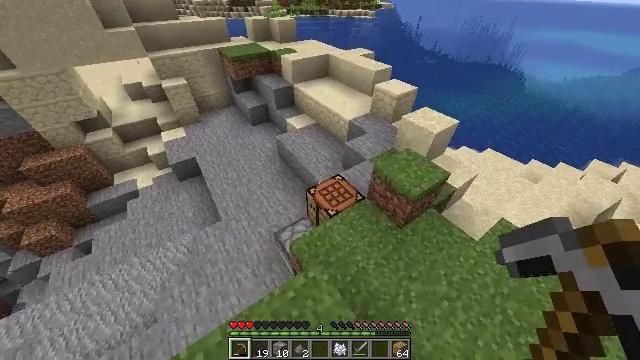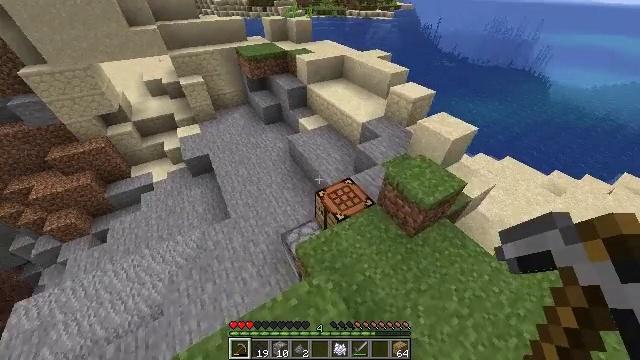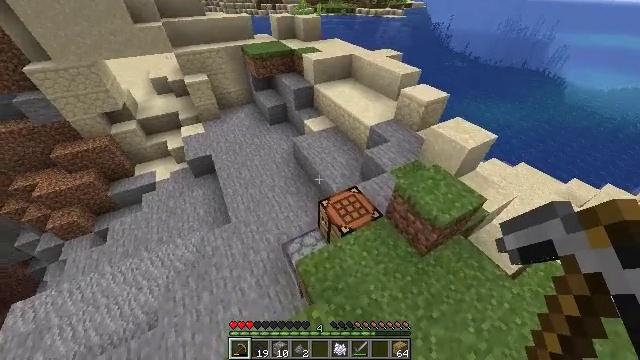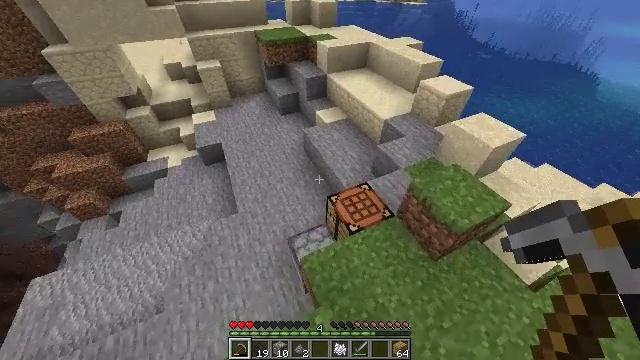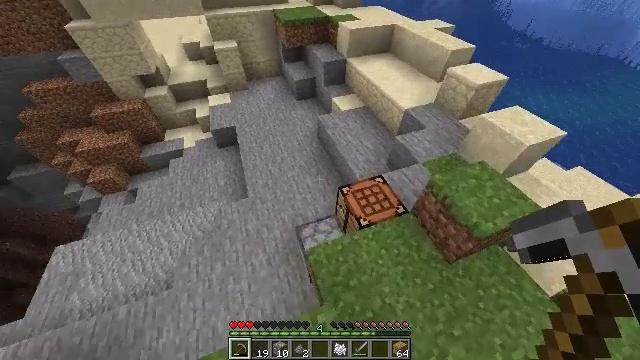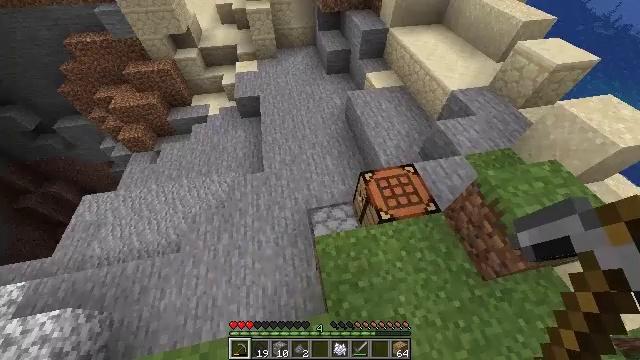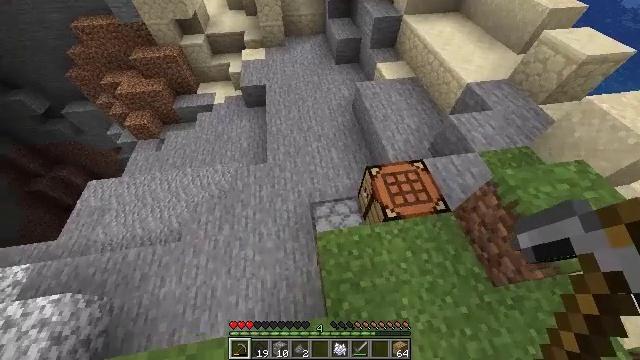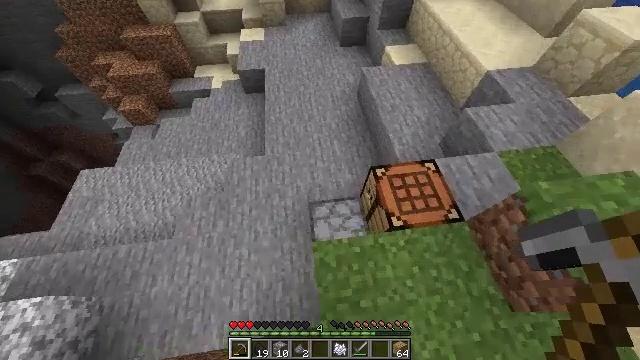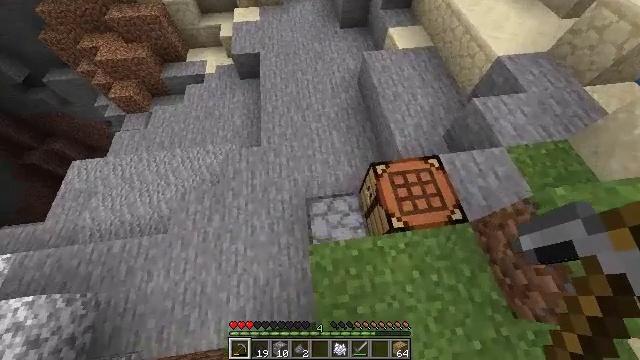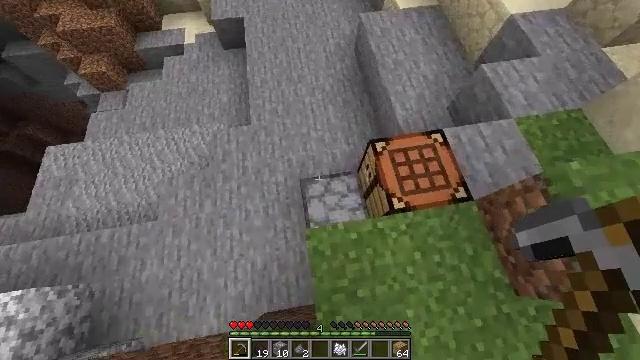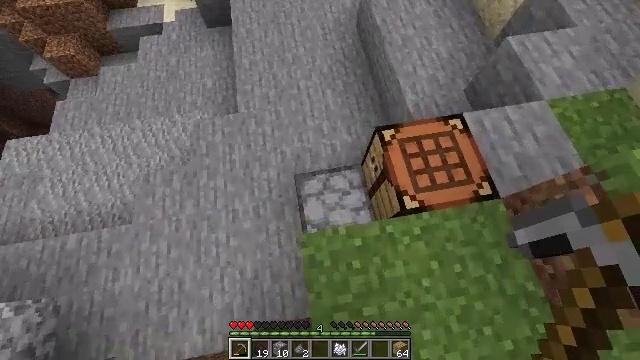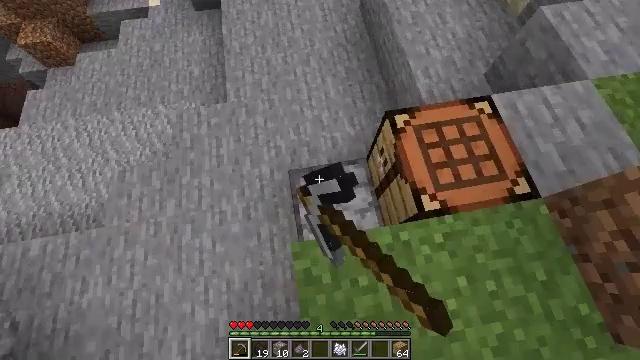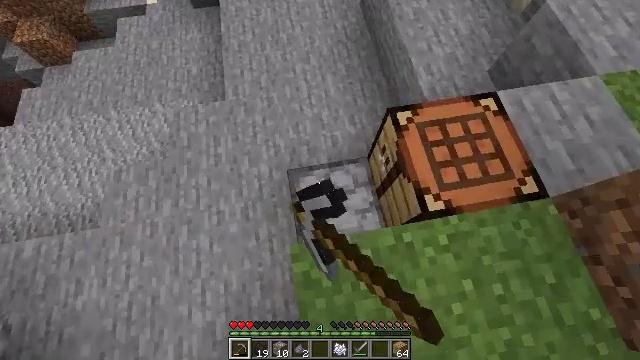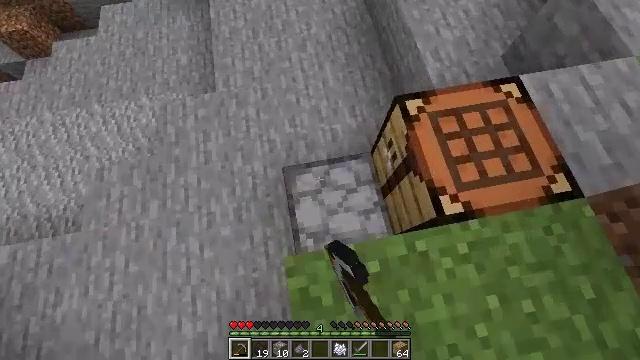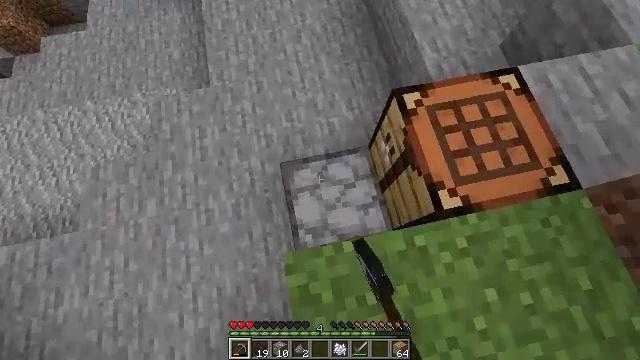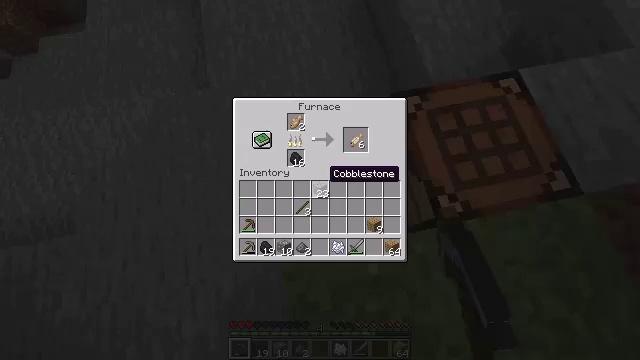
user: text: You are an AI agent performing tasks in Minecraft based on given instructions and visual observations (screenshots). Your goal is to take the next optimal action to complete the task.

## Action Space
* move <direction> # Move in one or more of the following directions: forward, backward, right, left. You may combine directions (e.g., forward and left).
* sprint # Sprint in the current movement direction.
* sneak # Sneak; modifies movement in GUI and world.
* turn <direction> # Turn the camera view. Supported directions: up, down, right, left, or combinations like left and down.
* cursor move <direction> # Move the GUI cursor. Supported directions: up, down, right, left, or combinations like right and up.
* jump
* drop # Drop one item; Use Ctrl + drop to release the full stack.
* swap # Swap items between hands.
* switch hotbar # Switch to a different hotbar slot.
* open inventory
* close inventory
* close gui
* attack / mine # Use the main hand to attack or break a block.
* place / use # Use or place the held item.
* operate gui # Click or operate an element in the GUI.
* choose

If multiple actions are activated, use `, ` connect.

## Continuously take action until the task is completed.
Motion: motion action
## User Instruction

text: Get cooked cod by cooking cod in the furnace.
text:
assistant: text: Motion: move forward, turn left
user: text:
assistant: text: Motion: move forward, turn left
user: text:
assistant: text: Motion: move forward, turn left and down
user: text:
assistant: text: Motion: move forward, turn left and down
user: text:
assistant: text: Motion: move forward, turn left and down
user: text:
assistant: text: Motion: move forward, turn left and down
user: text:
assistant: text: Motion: move forward, turn left and down
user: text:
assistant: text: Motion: turn down
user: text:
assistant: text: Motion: turn right and down
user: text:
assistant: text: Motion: turn down, use / place
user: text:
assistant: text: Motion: use / place
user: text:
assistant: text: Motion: use / place
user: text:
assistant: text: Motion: turn down
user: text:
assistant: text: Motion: turn right and down
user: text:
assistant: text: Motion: open gui
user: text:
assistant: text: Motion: no_op
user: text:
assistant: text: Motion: no_op
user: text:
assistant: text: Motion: no_op
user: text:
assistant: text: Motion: no_op
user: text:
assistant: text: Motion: no_op
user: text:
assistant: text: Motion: no_op
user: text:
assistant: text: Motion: no_op
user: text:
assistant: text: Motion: sneak, cursor move right
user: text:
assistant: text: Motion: sneak, cursor move right
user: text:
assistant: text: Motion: sneak, cursor move right and up
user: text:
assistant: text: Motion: sneak, cursor move up
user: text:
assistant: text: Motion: sneak
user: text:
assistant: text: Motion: sneak
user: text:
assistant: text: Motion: sneak
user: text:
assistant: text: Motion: sneak